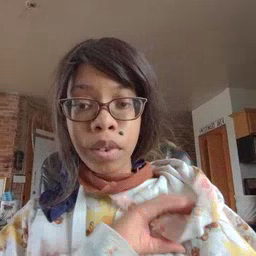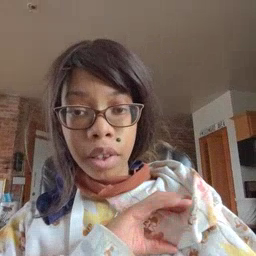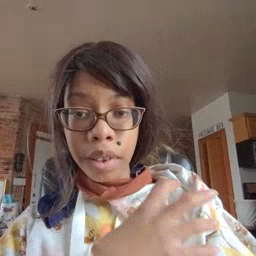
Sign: police